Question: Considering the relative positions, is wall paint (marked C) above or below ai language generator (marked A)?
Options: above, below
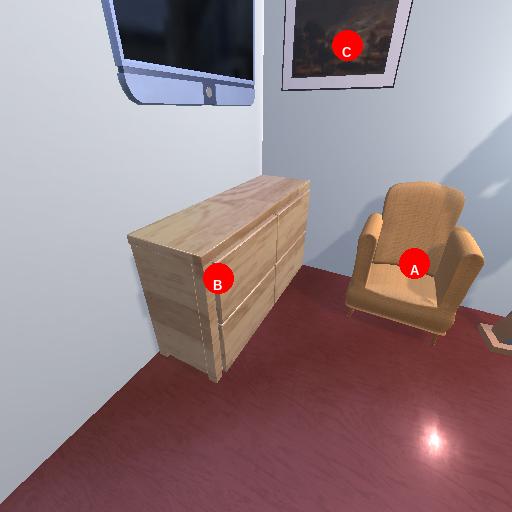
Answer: above